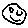
Label: smiley face